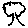
Label: tree